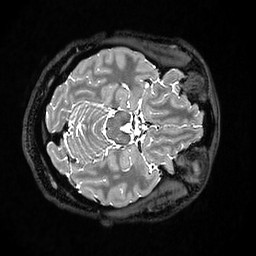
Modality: T2w
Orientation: axial
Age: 23
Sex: female
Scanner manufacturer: ge
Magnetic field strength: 3 T
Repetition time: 3.202 s
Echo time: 0.0671 s